Interaction volume radius: 5 \u00c5
Interaction volume height: 25 \u00c5
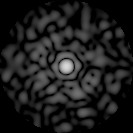
Disorder parameter: 0.8277